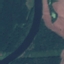
Land use / land cover class: River